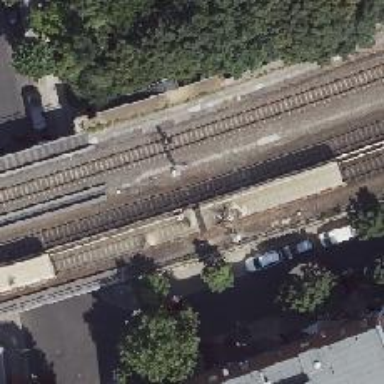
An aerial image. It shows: Railway signal.